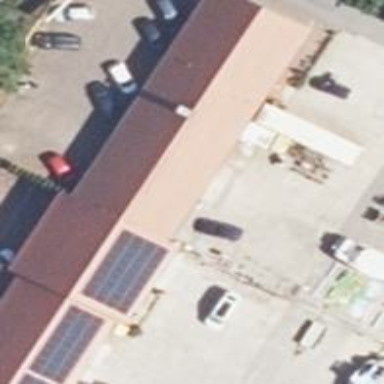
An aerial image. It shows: Commercial building housing car repair shop.